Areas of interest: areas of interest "Industrial"
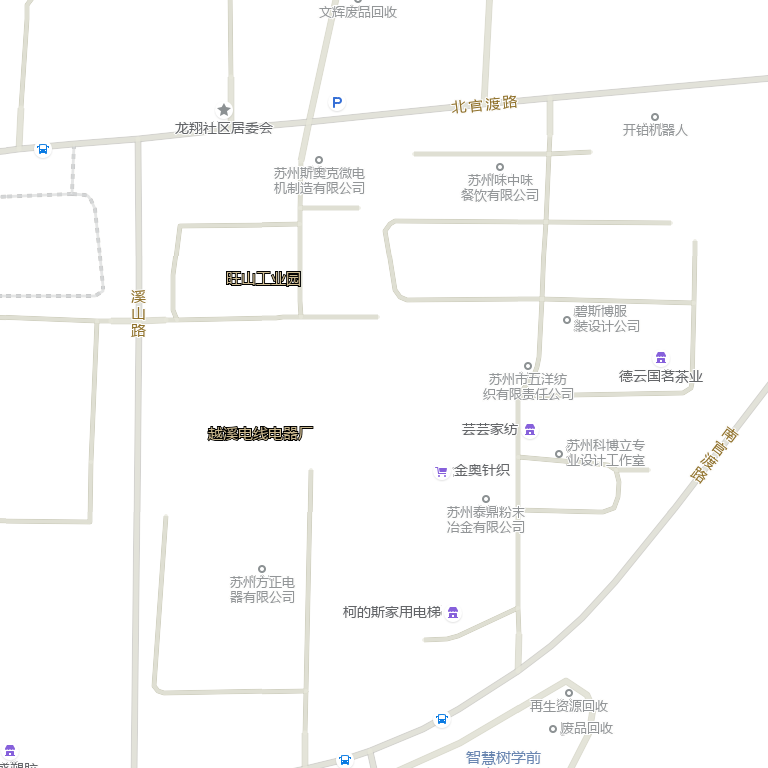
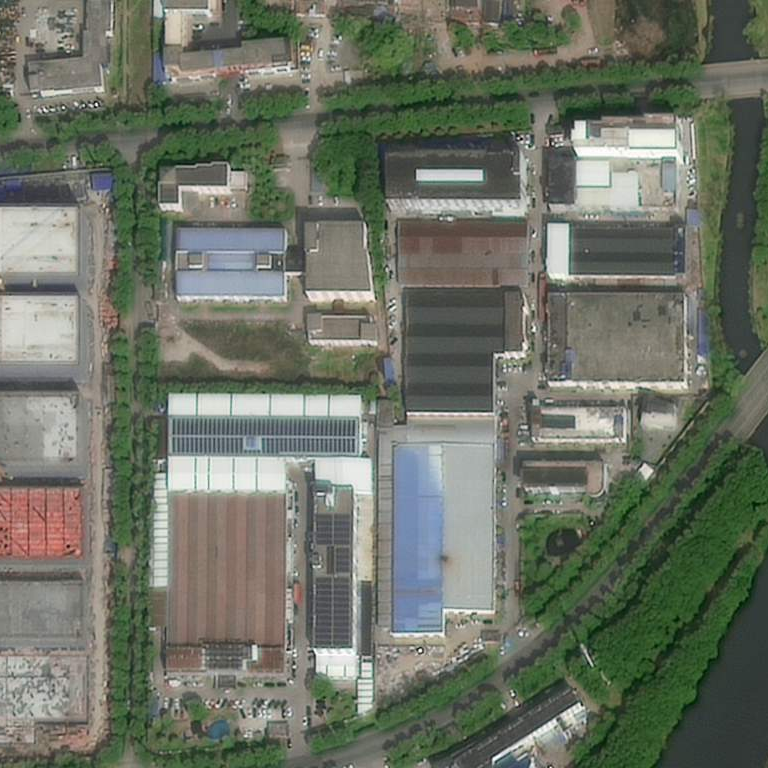